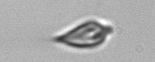
Label: Oxytoxum